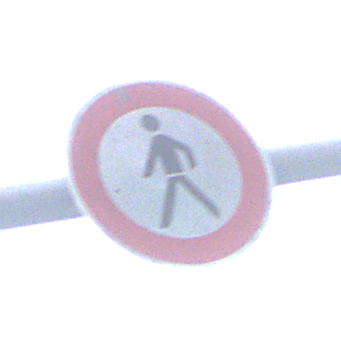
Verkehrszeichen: VerbotFussgaenger
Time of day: SunriseSunset
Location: Outdoor (Urban)
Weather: PartlyCloudy
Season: NotSpecified
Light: Natural